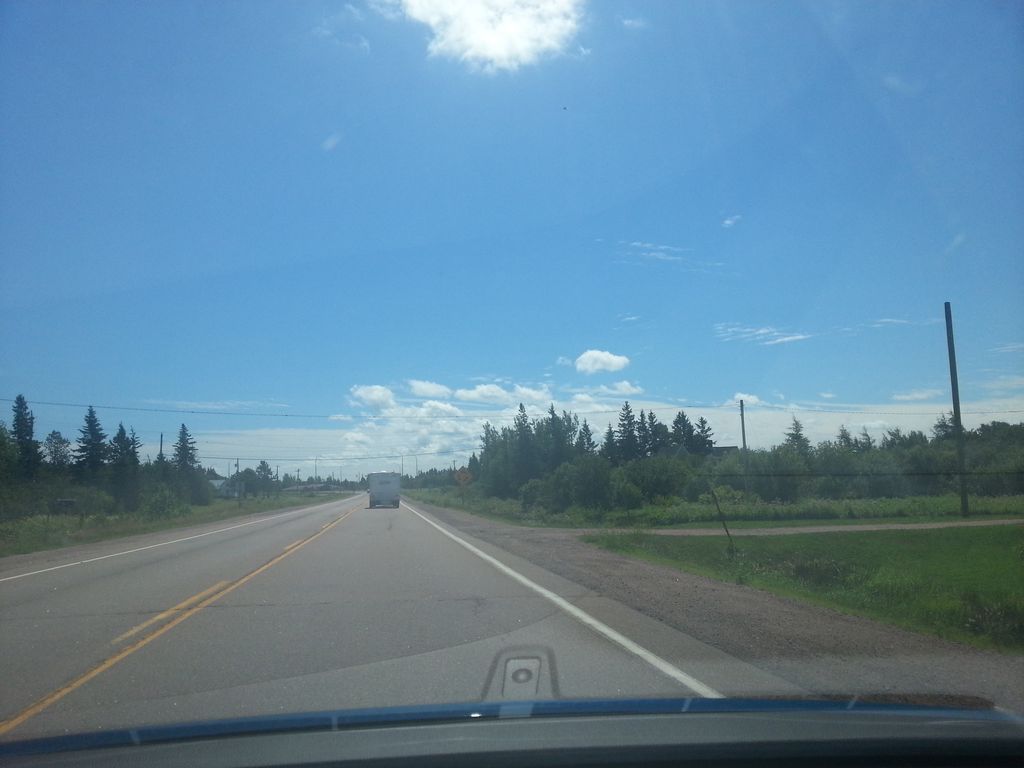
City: charlottetown